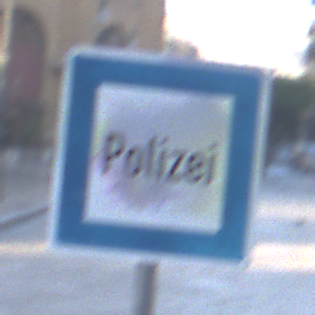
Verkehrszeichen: Polizei
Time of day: SunriseSunset
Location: Outdoor (Urban)
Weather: PartlyCloudy
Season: NotSpecified
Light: Natural